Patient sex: M
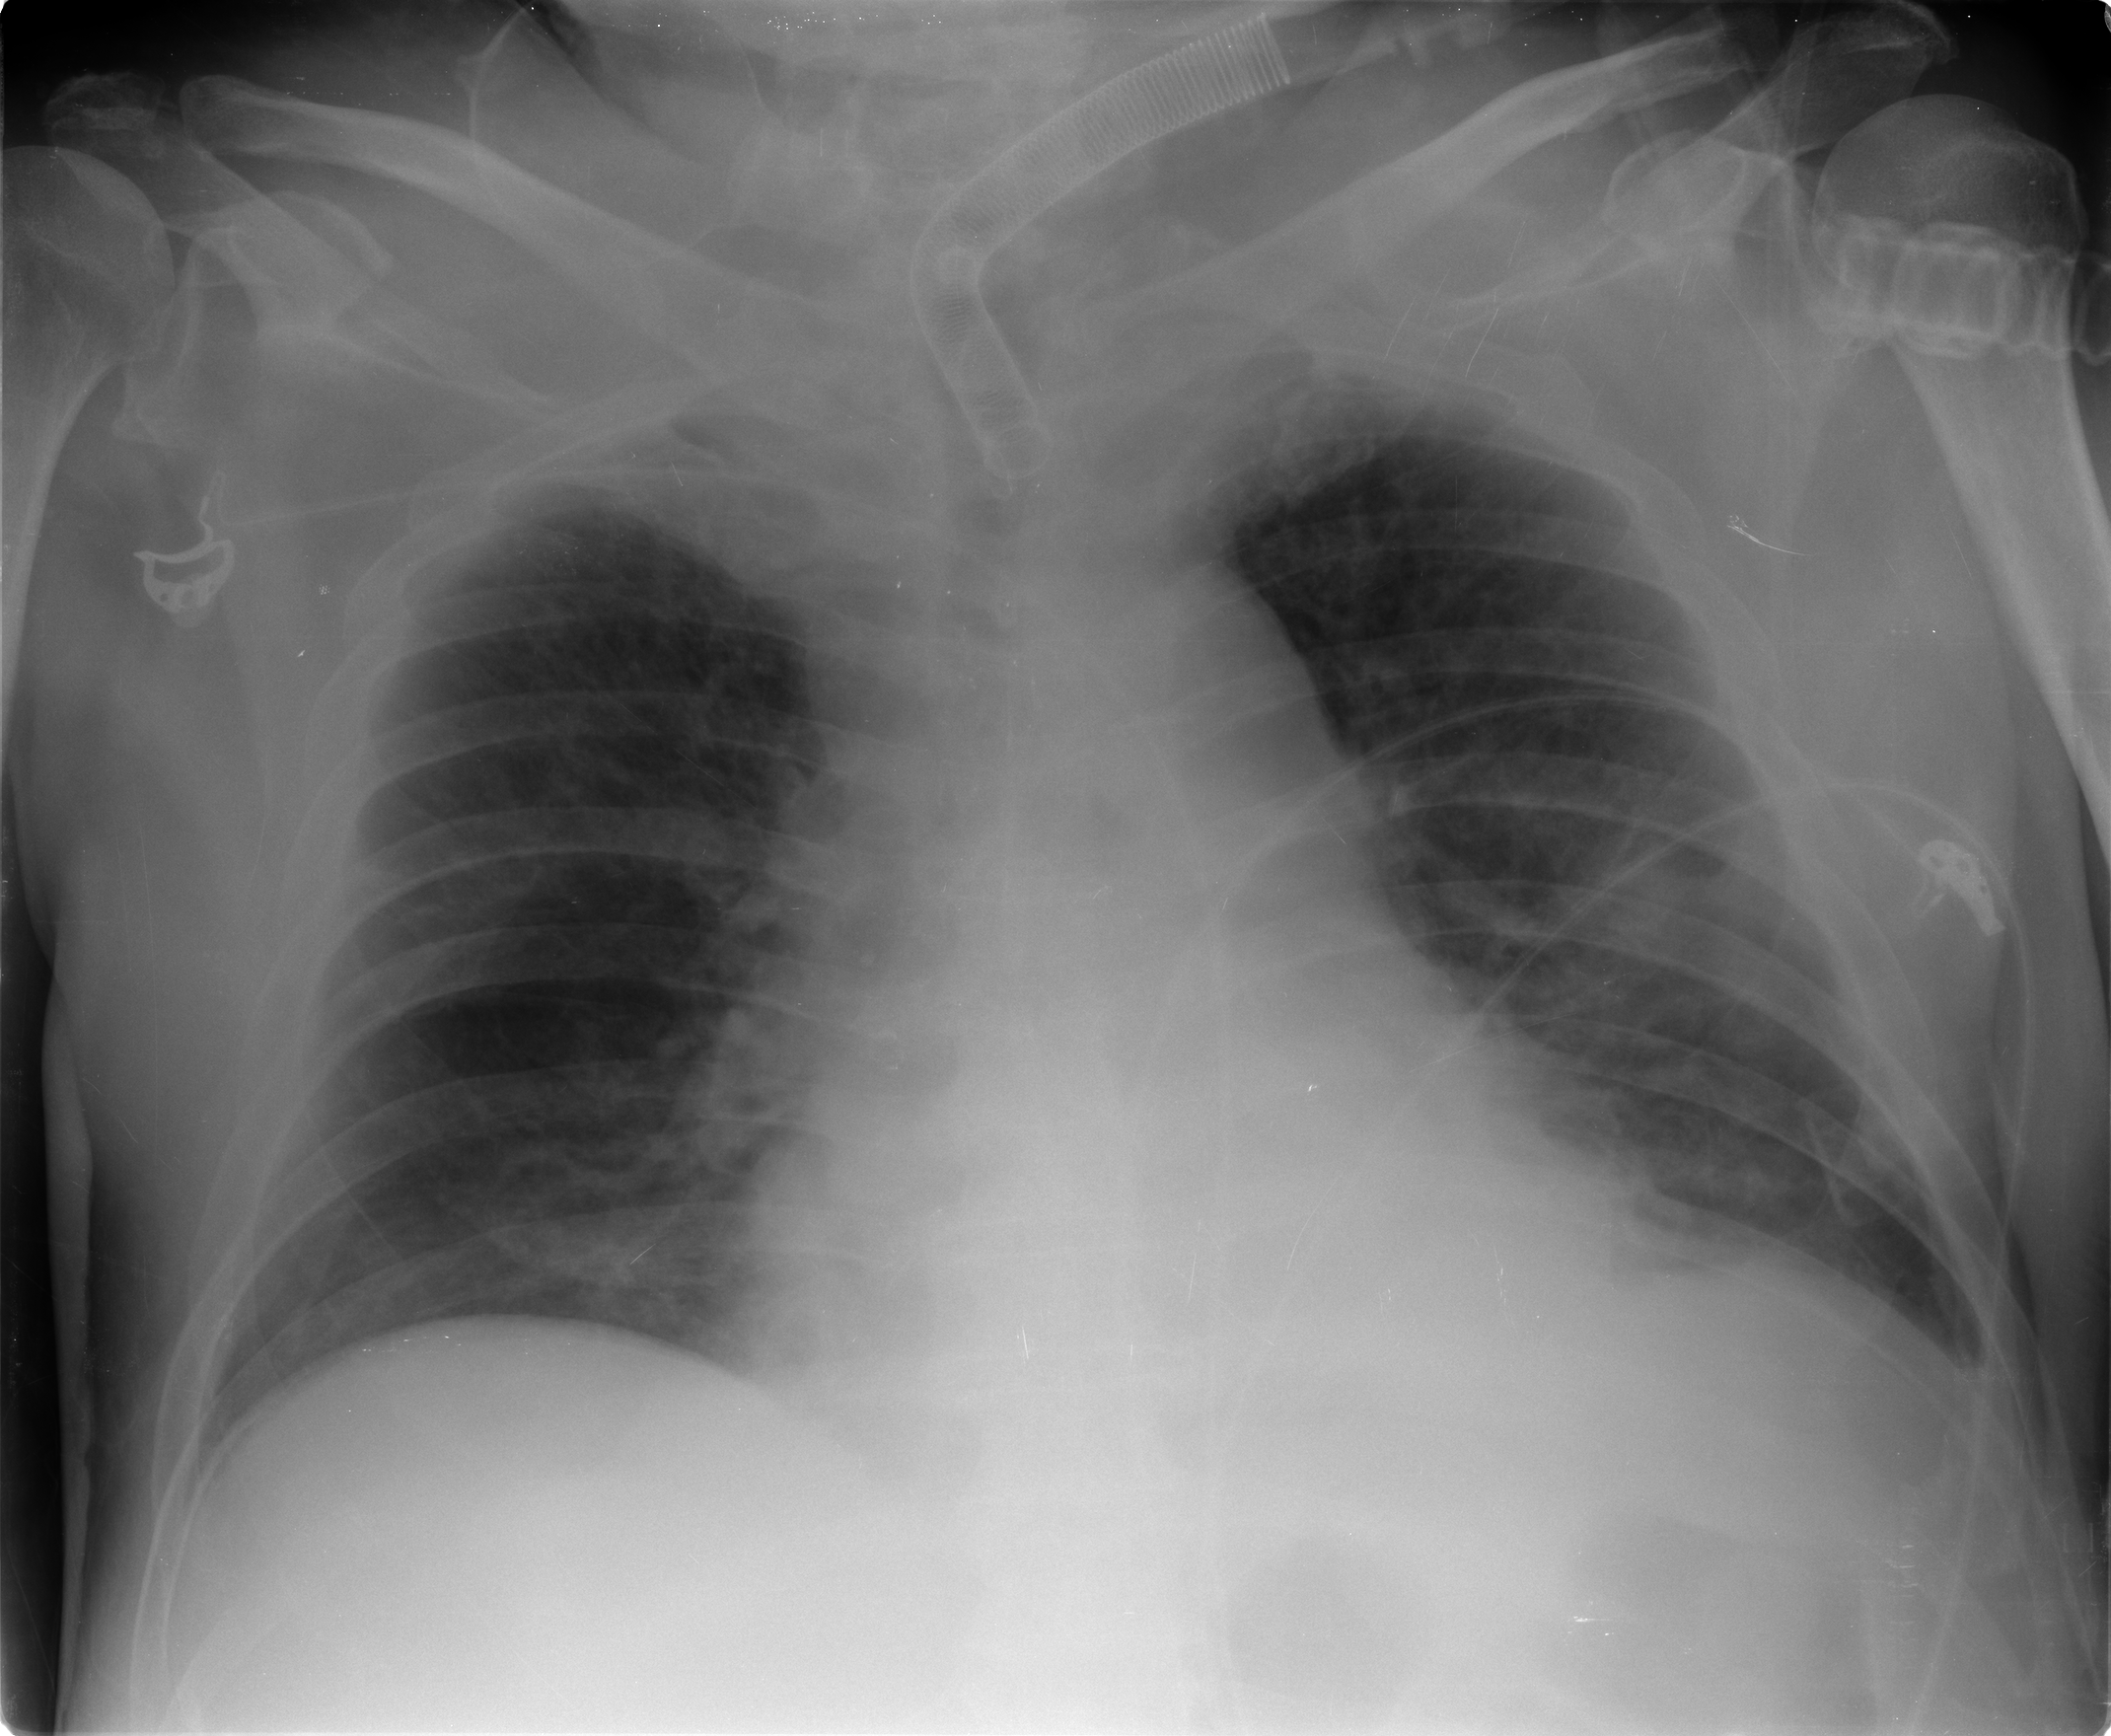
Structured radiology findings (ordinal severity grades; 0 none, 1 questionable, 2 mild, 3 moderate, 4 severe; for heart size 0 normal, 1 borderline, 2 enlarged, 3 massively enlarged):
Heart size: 1
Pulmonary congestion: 1
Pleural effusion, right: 0
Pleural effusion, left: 0
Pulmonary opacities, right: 1
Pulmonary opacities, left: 2
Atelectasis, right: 2
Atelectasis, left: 2